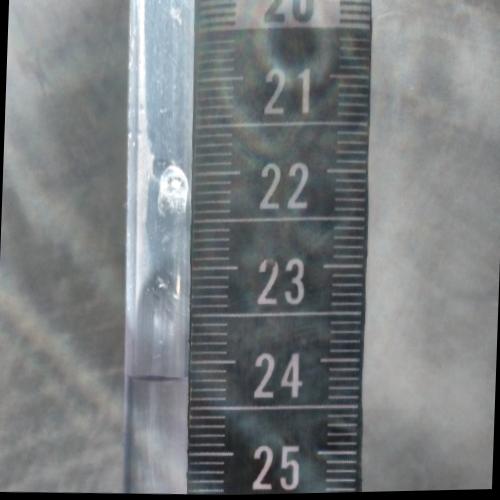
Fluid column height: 24.2 cm